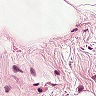
Metastatic tissue present: no